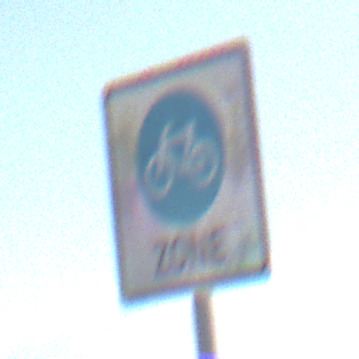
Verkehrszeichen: BeginnFahrradzone
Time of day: Midday
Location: Outdoor (Nature)
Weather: PartlyCloudy
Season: NotSpecified
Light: Natural